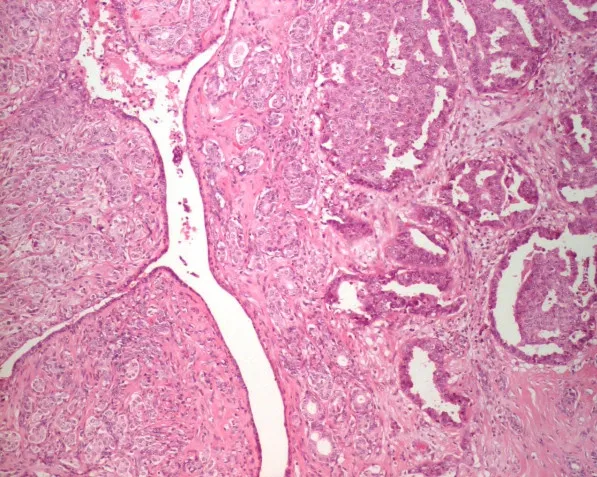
Photomicrograph of the carcinomatous component: The epithelial component showed DCIS and invasive mammary carcinoma (H&E, original magnification 100x).
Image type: pathology (h&e)